Interaction volume radius: 10 \u00c5
Interaction volume height: 50 \u00c5
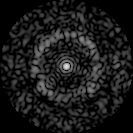
Disorder parameter: 0.7709